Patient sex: F
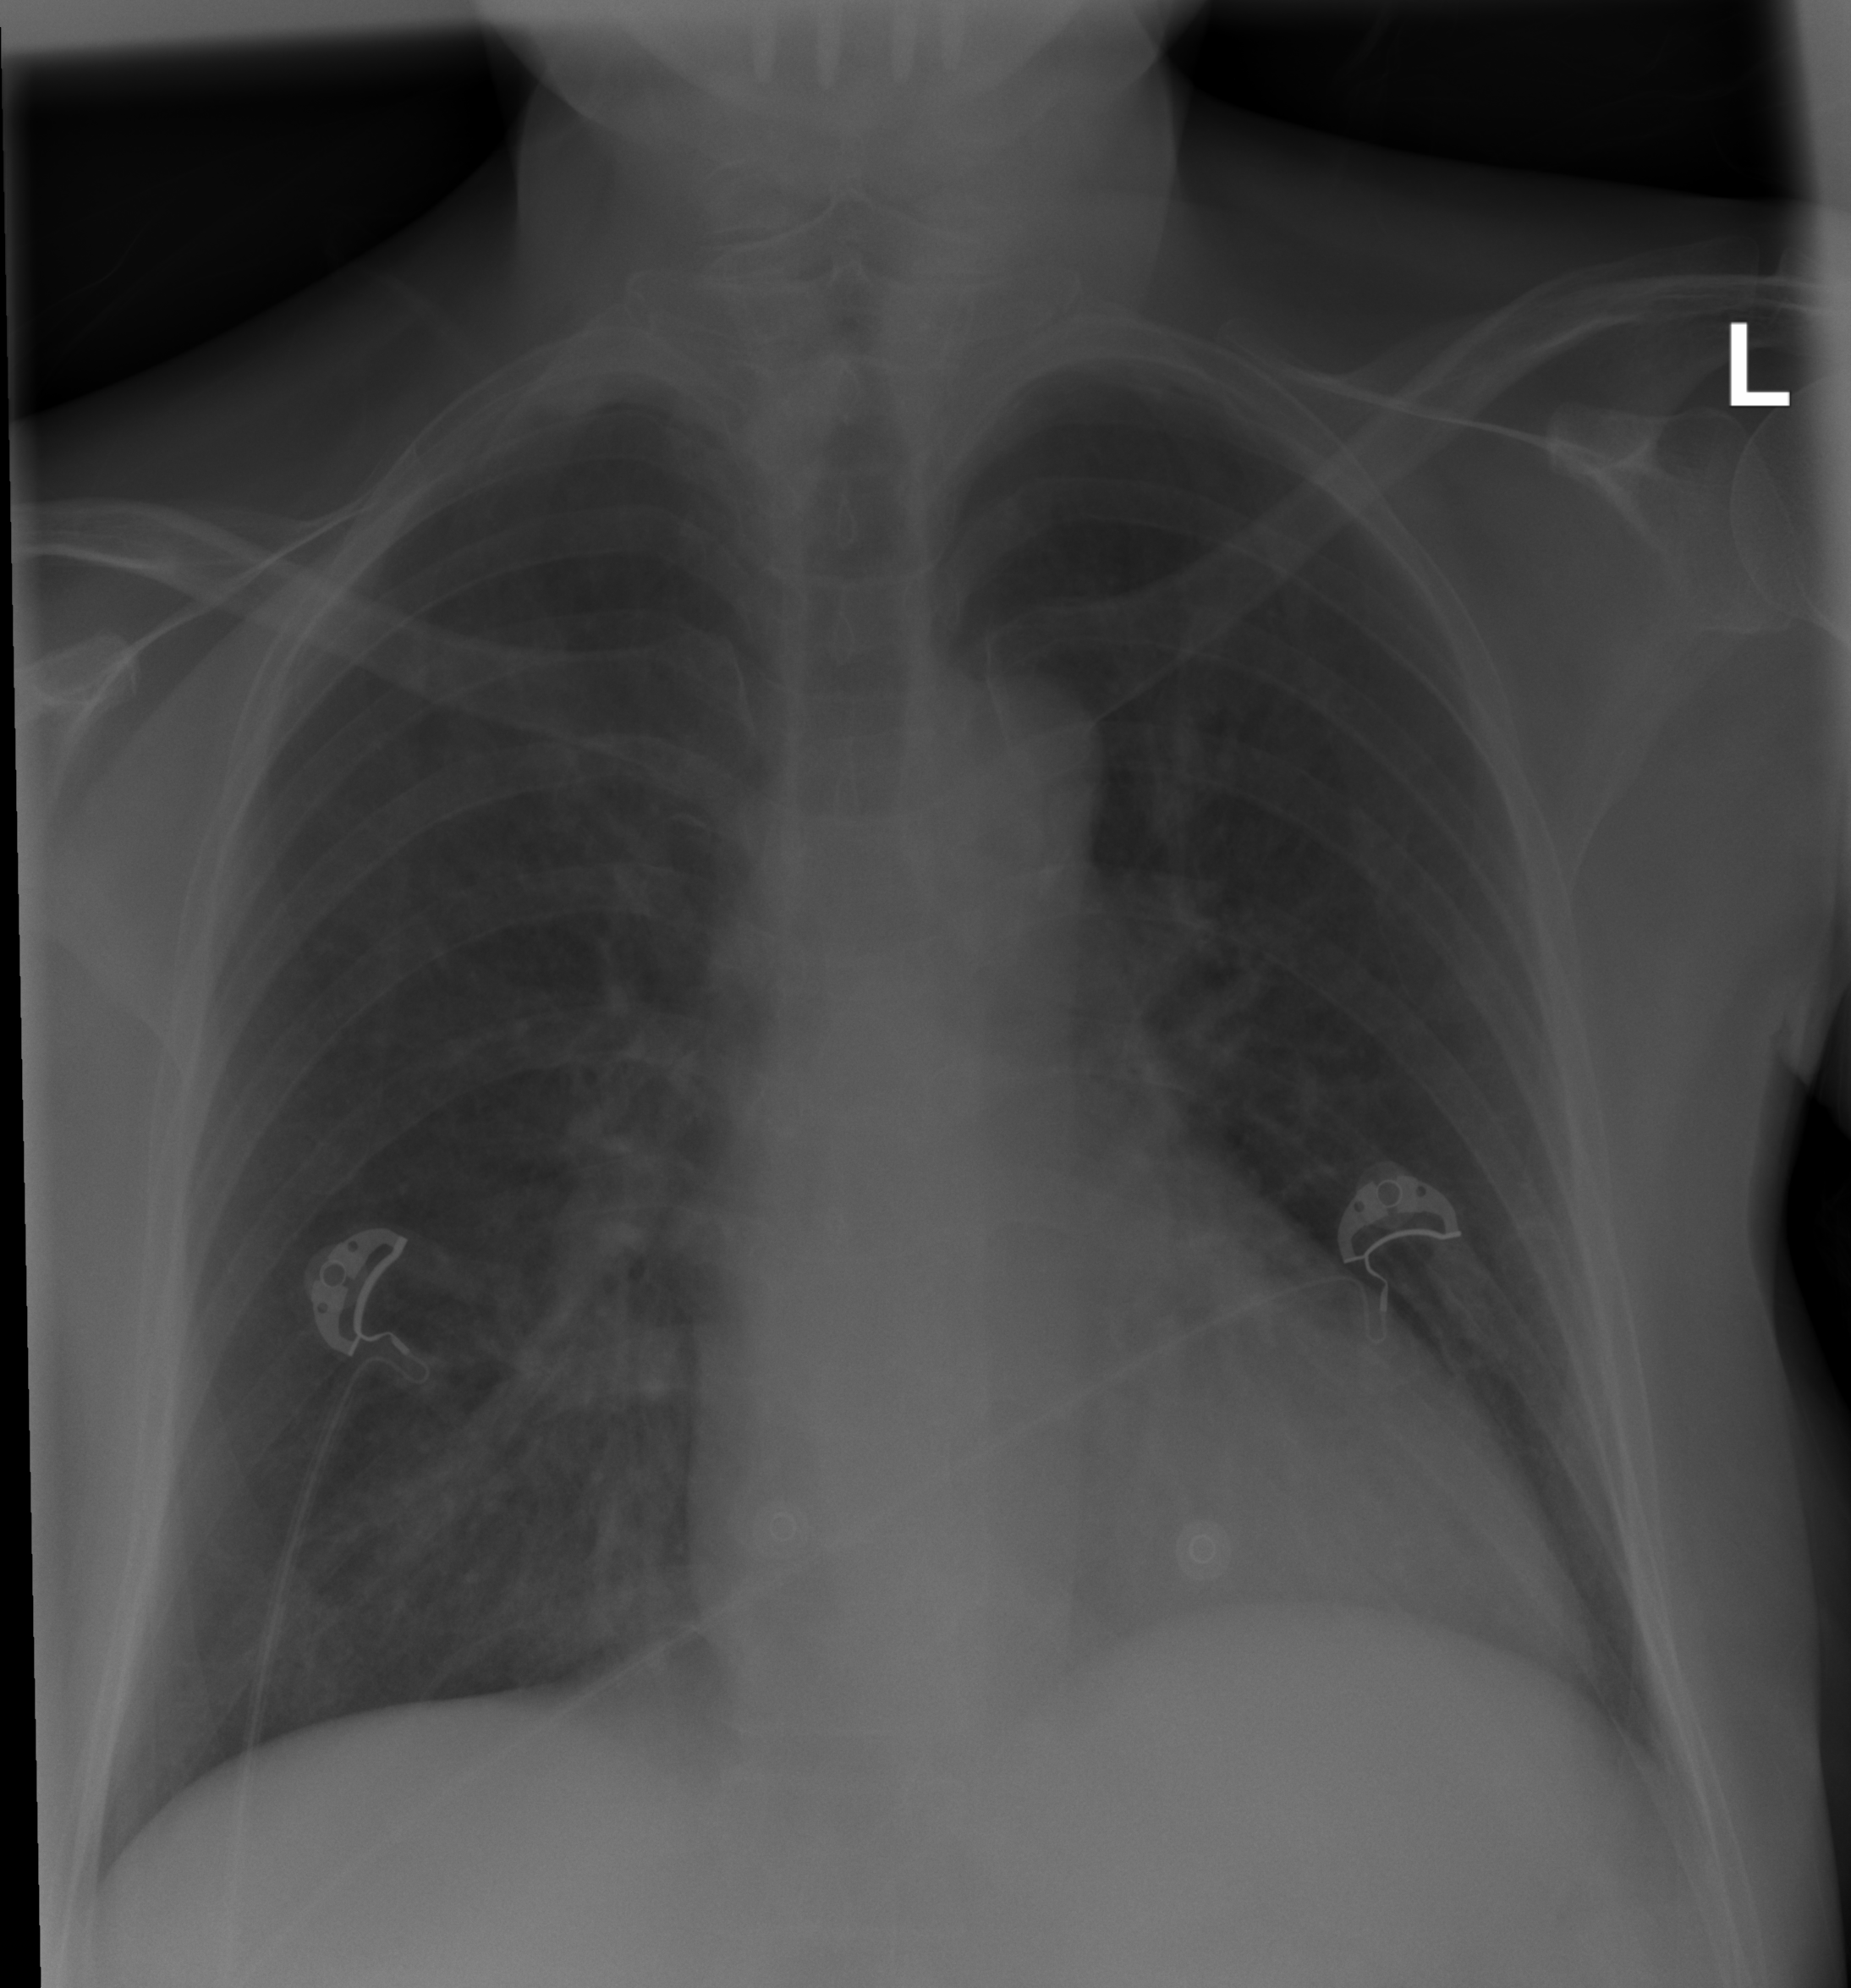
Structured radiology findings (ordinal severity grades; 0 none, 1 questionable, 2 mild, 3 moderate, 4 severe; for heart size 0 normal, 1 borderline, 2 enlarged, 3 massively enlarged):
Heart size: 1
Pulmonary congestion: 0
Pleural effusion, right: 0
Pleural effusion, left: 0
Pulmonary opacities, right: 2
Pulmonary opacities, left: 0
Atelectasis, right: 0
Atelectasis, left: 0